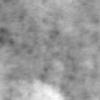
Label: no_change